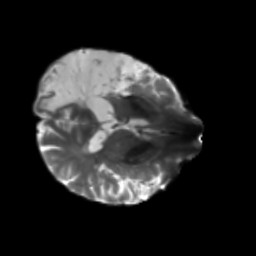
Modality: T2w
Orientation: axial
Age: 58
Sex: male
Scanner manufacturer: siemens
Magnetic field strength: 3 T
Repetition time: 5.25 s
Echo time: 0.08 s